Current action and preconditions to check: trajectory_clear

Your task: For each precondition in the list above, predict whether it will hold at this action.

Consider the current scene as observed from the mobile robot's camera, and analyze the predicted future states of all dynamic agents (e.g., people, animals, vehicles, or any moving entities) within the NEXT SECOND.

IMPORTANT: Only answer "very likely" if you are absolutely certain—based on strong, clear evidence—that a dynamic agent will violate the precondition in the predicted future state. Do NOT answer "very likely" for unlikely, ambiguous, or low-probability risks.

Ask yourself for each precondition: Is there a high probability, with clear and convincing evidence, that the predicted future states of any dynamic agent will interfere with the predicted future state of the currently executing action within the NEXT SECOND, causing that precondition to fail?

Assess the risk level based on these predictions. Use "likely" or "very likely" if motions create a clear risk of interference.

Use "neutral" or "improbable" if agents are nearby but their predicted paths are clearly diverging or non-conflicting.

Failure Risk Categories: "very improbable", "improbable", "neutral", "likely", "very likely"

Answer Format: Output ONLY the probability_of_failure value from these categories: "very improbable", "improbable", "neutral", "likely", "very likely"

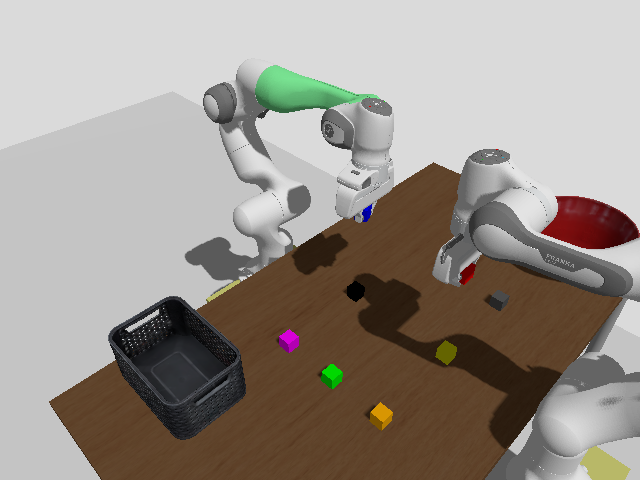

Answer: very improbable